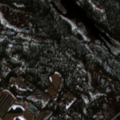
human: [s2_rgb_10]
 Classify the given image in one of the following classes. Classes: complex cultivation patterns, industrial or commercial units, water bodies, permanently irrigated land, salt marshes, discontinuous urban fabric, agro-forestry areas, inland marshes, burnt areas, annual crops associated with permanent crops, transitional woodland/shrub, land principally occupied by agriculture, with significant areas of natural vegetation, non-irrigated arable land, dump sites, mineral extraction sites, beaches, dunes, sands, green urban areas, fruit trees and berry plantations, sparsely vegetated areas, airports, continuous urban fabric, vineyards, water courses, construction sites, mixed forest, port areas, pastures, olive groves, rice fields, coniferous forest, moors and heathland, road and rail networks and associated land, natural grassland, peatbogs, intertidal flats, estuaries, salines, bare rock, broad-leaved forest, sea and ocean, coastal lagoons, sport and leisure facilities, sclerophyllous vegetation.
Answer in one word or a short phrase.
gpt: land principally occupied by agriculture, with significant areas of natural vegetation, coniferous forest